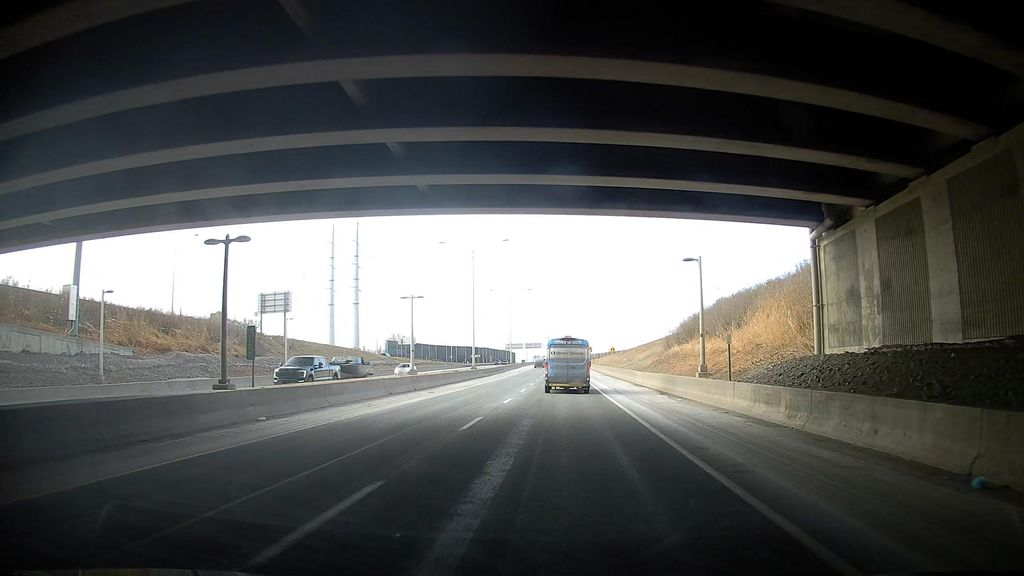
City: montreal